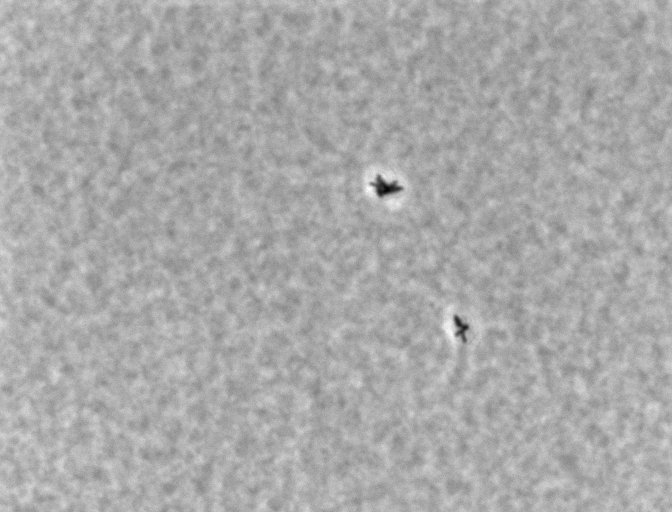
Phase contrast microscopy, 60x objective, 3 h incubation